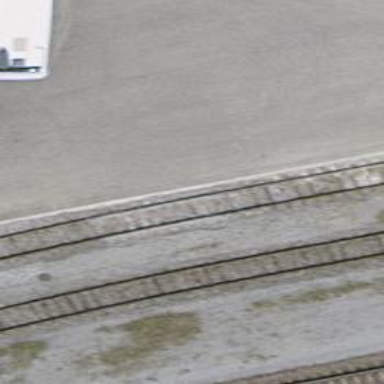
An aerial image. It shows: Siding railway track with electrified contact line.